Question: I'm getting the common error when dealing with JSON,
'''
-[NSNull length]: unrecognized selector sent to instance 0x102aa8b50
'''
I completely understand this, know how to deal with it and so on (BTW here's a clever approach <URL>
My problem is, in Xcode, how do I tell which [ length] call caused the problem??
Xcode seems to simply show it happening at "line 7 of main" - !
I'm not an expert on debugging in Xcode, what to do?

Just BTW on the specific example problem (NSNull issue), I draw your attention to the amazing library JR mentions below: github.com/jrturton/NSJSONSerialization-NSNullRemoval
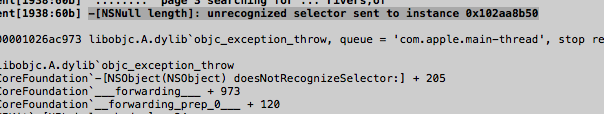
Answer: Add an "Exception Breakpoint" in the breakpoint pane of Xcode.

After you have added this all exceptions raised by code will be highlighted on the correct line, most of the time.
You are getting 'NSNull' object because the JSON is containing something like:
'''
{
"someKey": null
}
'''
Then when you get the value using '[json objectForKey:@"someKey"]' it will return a 'NSNull' object and not 'nil'. Since 'nil' would mean that the kay was not present, which is its.
You can easily fix that with a simple Objective-C category:
'''
#import <Foundation/Foundation.h>
/*! This category extends NSDictionary to work around an issue with NSNull object.
*/
@interface NSDictionary (NotNull)
/*! @abstract Returns the value associated with a given key, but only if the value is not NSNull.
@param aKey The key for which to return the corresponding value.
@return The value associated with the given key, or nil if no value is associated with the key, or the value is NSNull.
*/
- (id)objectOrNilForKey:(id)aKey;
'''
'''
#import "NSDictionary+NotNull.h"
@implementation NSDictionary (NotNull)
- (id)objectOrNilForKey:(id)aKey
{
id object = [self objectForKey:aKey];
if (object == [NSNull null]) {
return nil;
}
return object;
}
@end
'''